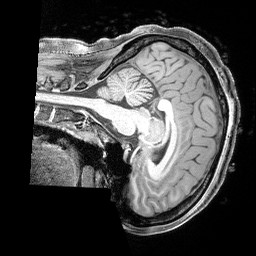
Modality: T1w
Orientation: sagittal
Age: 33
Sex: female
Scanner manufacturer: siemens
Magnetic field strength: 3 T
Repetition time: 2.4 s
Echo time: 0.00215 s